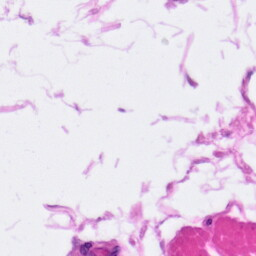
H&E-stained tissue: Pancreatic